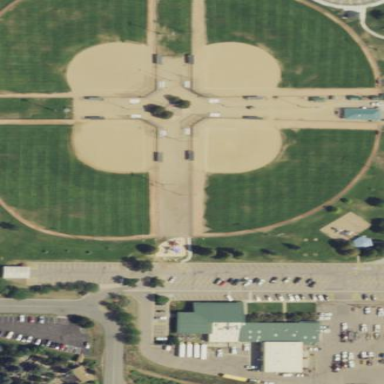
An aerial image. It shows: Softball pitch for leisure sports.